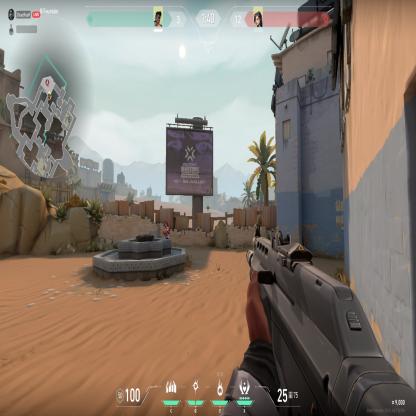
Label: enemy